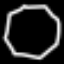
Label: octagon